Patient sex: M
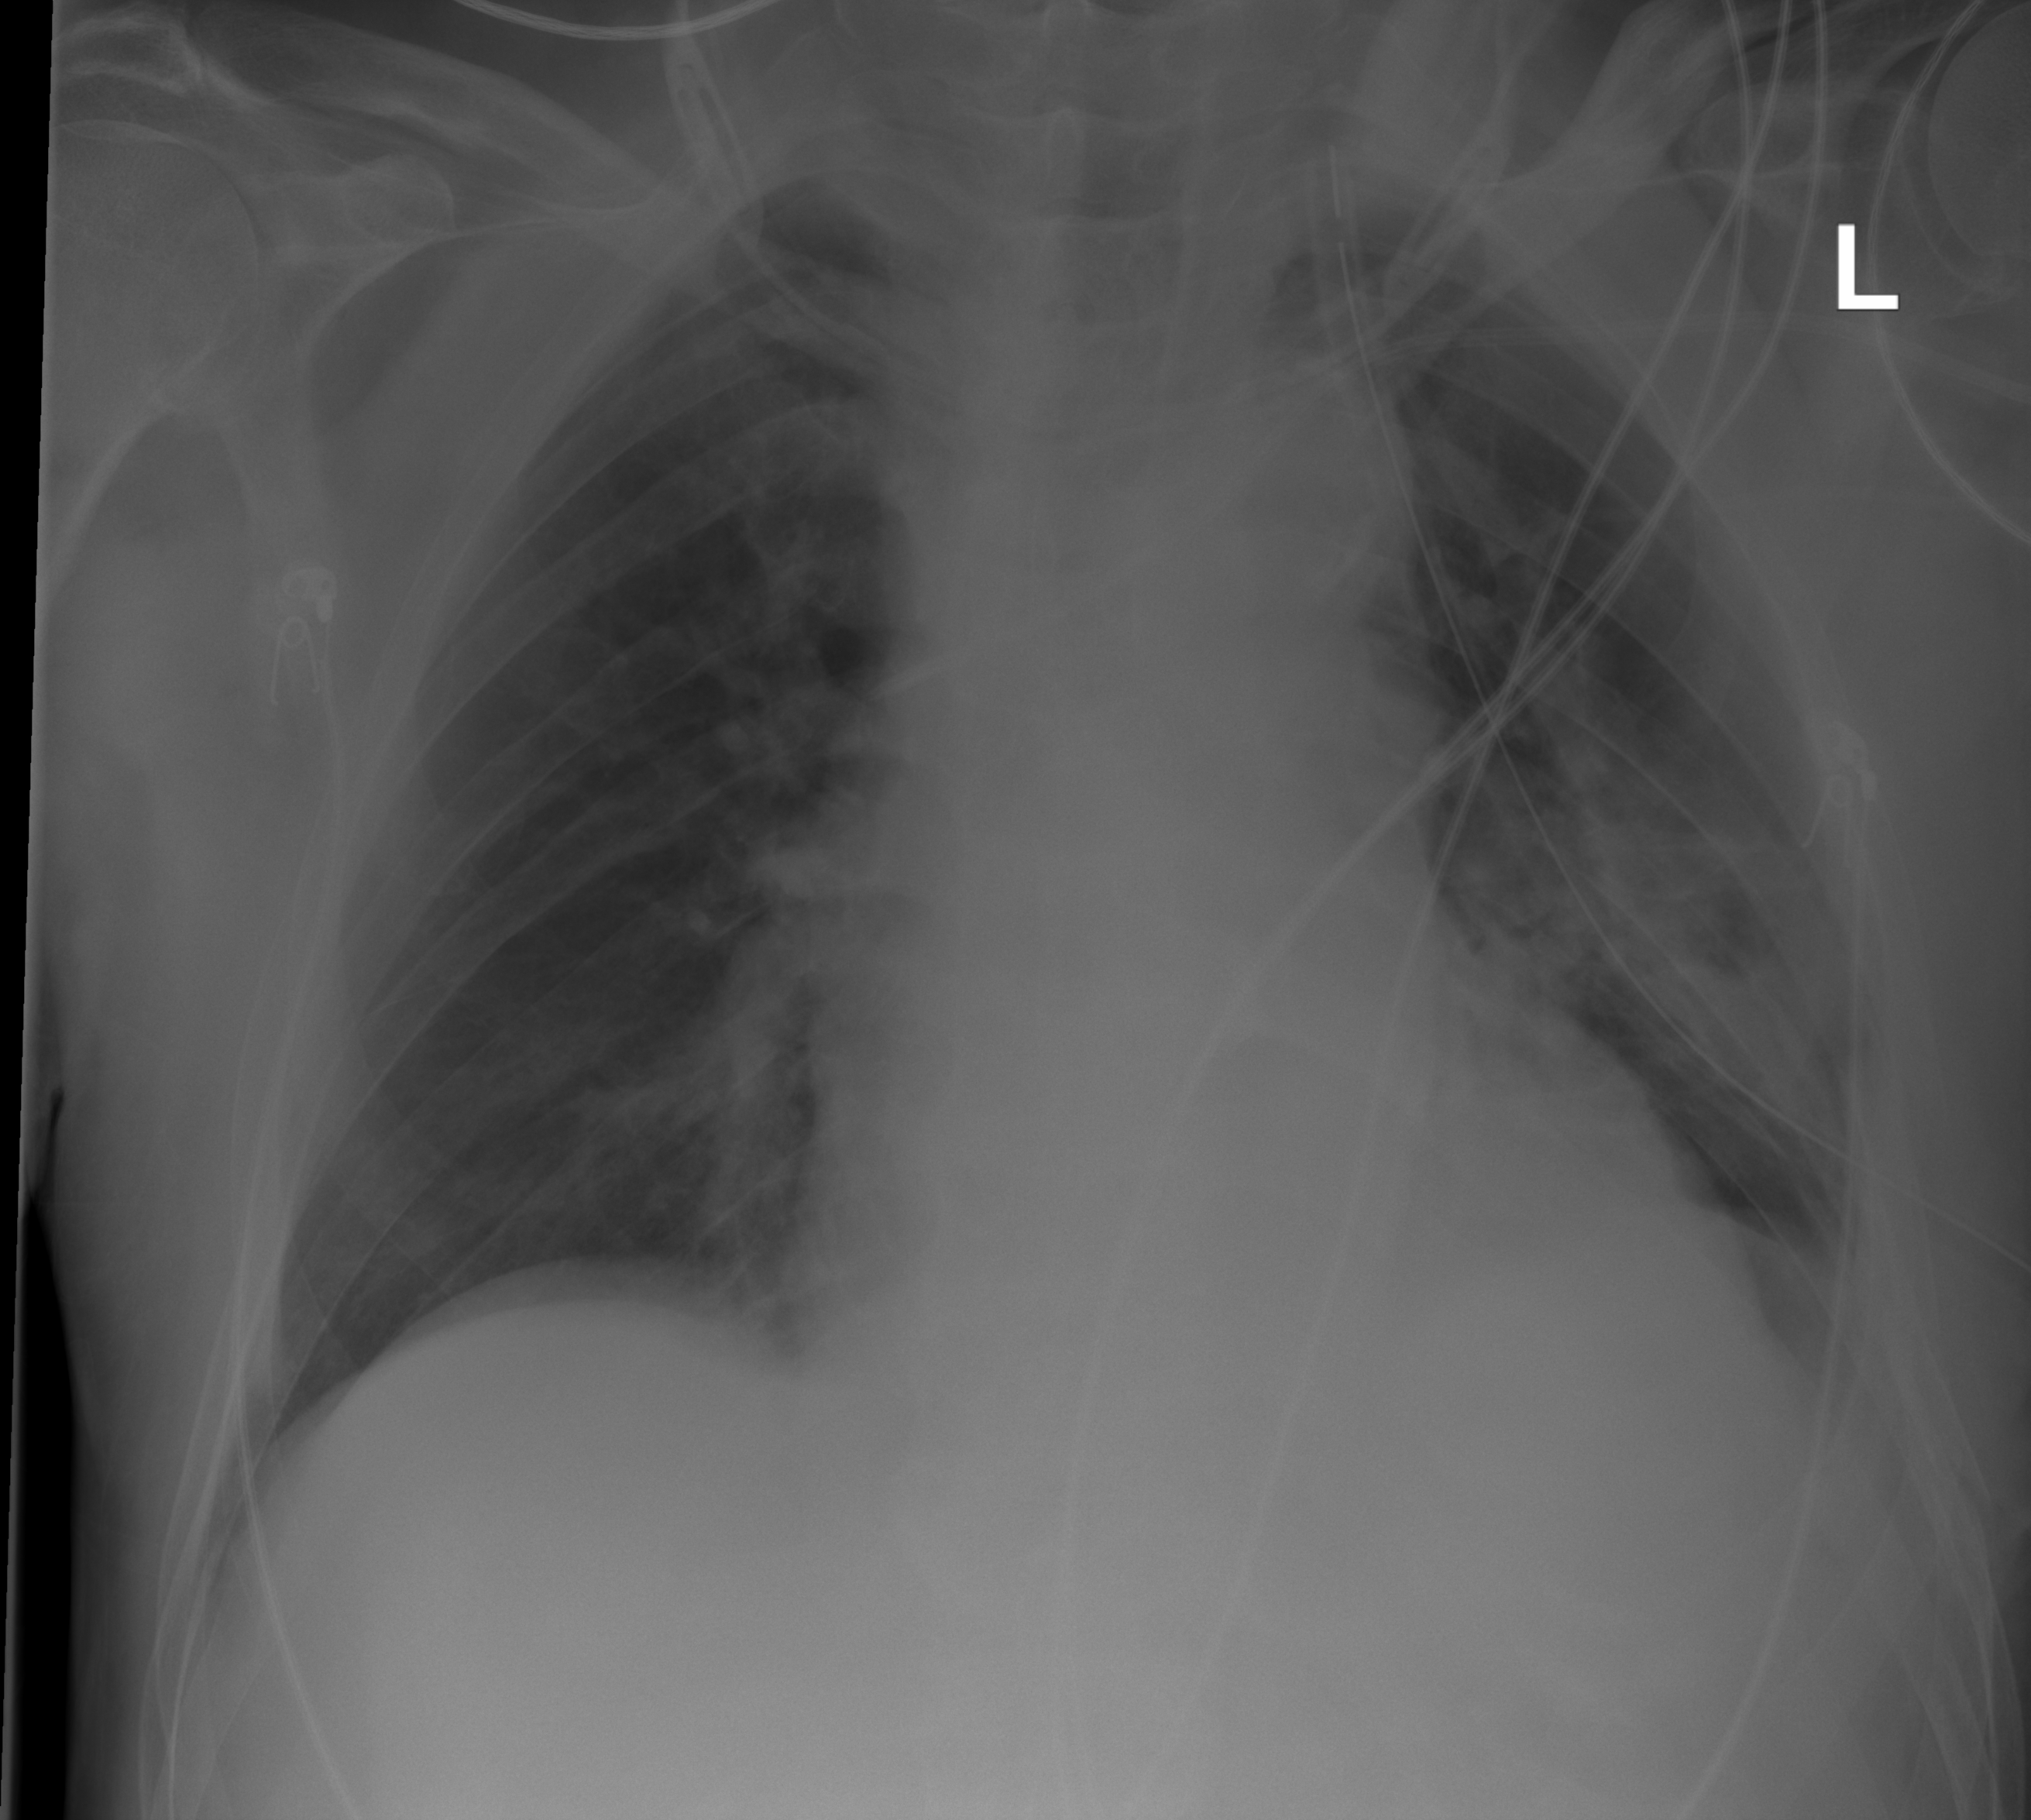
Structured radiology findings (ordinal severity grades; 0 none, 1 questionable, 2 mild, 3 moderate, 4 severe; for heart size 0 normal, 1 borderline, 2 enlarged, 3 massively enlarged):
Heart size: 1
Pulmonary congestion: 0
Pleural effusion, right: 0
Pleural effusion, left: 0
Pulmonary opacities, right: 0
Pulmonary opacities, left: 0
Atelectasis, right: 2
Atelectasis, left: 3